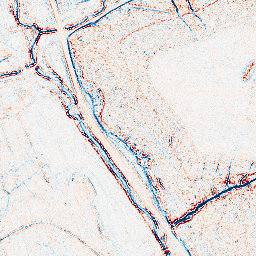
Category: edge_preserving
Decomposition family: bilateral
Decomposition parameters: d: 5
sigma_color: 150
sigma_space: 50
Upsampling method: sinc_hamming
Upsampling parameters: scale: 2
kernel_size: 8
Upsampling scale: 2